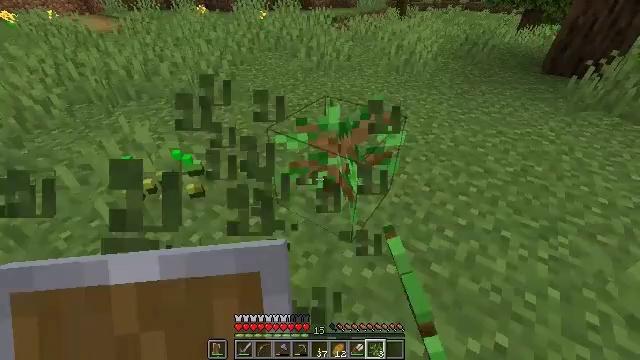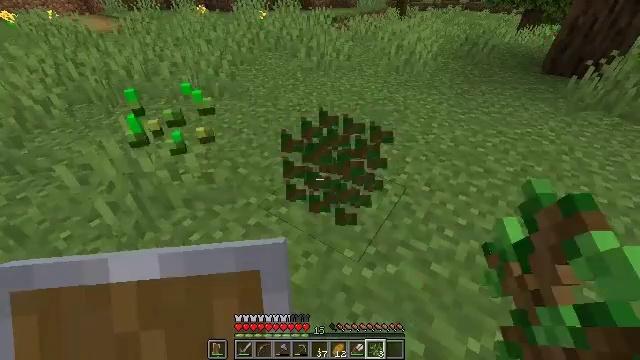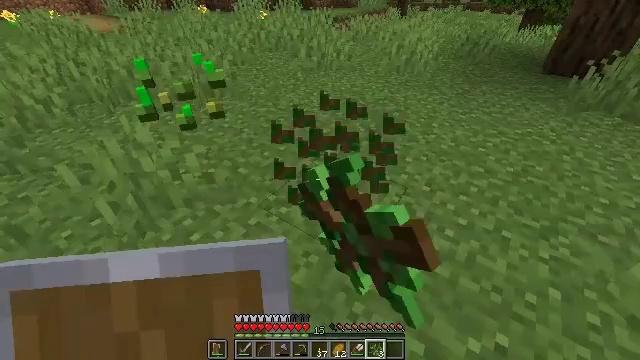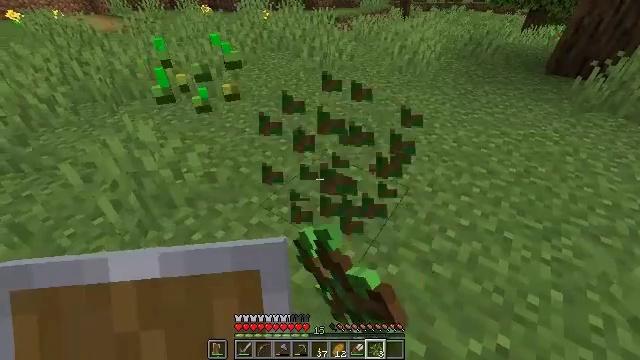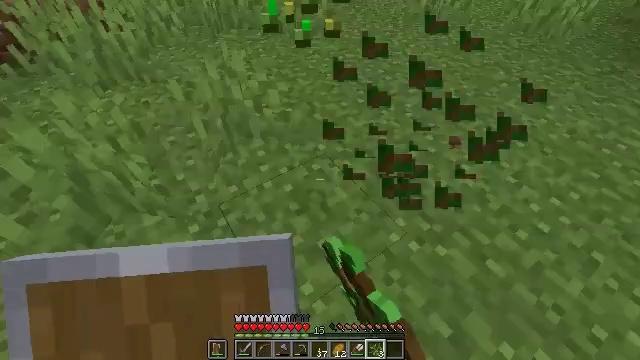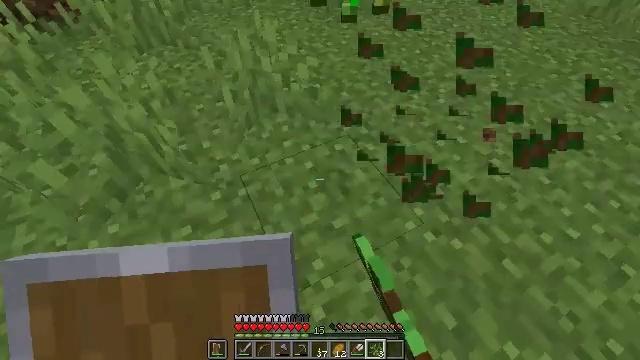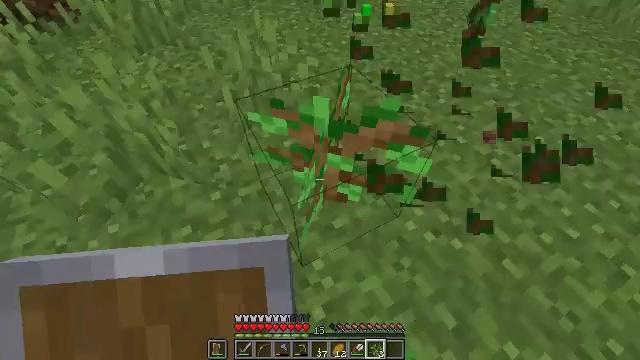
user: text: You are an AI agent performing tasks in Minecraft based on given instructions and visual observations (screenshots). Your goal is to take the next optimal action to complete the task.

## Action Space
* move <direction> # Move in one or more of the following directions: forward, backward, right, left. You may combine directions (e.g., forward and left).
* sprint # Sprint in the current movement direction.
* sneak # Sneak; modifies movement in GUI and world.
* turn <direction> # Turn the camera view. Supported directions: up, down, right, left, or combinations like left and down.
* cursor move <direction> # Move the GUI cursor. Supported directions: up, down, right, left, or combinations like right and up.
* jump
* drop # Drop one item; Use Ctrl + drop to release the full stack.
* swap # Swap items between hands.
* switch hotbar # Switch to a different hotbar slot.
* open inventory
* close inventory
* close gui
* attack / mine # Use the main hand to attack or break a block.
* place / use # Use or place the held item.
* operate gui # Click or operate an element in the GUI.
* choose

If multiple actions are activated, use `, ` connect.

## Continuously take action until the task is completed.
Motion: motion action
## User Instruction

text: Gather the oak sapling from the ground.
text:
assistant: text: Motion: attack / mine
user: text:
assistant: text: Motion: attack / mine
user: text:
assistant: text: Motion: no_op
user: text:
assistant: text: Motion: turn left and down
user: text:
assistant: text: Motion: turn left and down
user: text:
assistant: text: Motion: use / place
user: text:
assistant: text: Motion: use / place